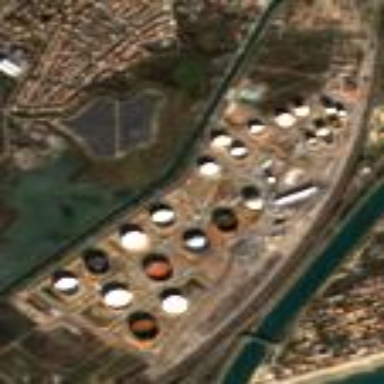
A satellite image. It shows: Industrial area with oil storage facilities. The area is enclosed by fence.